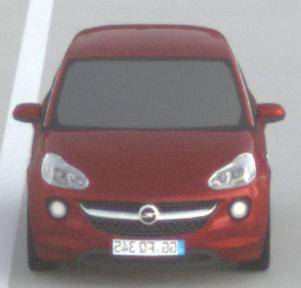
Make: Opel
Model: ADAM 1.2
Detailed model: ADAM
Model produced from: 2013/01
Model produced until: 2014/11
Doors: 3
Color: red
Road condition: dry road
Daytime: sunrise or sunset
Contrast: low contrast